Question: I have a .fig file with its own GUI controlling .m script. And I have a user-defined script for calculations. There's a plot in my user-defined script which I want in my G.U.I. The .fig file consists of a set of 5 axes plots like this:

my user-defined script with the function for plotting is like this:
'''
function MyScript = MyFile(handles)
'''
Ignoring the data used to obtain the plot itself, my plotting function is written in the same user-defined function as
'''
plot(handles.x,y)
'''
In the GUI script I call MyScript:
'''
% --- Executes just before SoftwareMonitoringToolGUI is made visible.
function SoftwareMonitoringToolGUI_OpeningFcn(hObject, eventdata, handles, varargin)
% This function has no output args, see OutputFcn.
% hObject handle to figure
% eventdata reserved - to be defined in a future version of MATLAB
% handles structure with handles and user data (see GUIDATA)
% varargin command line arguments to SoftwareMonitoringToolGUI (see VARARGIN)
% Choose default command line output for SoftwareMonitoringToolGUI
handles.output = hObject;
MyScript(handles);
% Update handles structure
guidata(hObject, handles);
'''
But it doesn't work. Can anyone tell me what i'm doing wrong?
NOTE: I am just trying to get 1 of the plots working at the moment (in this query). I COULD use subplot but I want to visually display all 5 plots at once and eventually add more options like sliders etc.
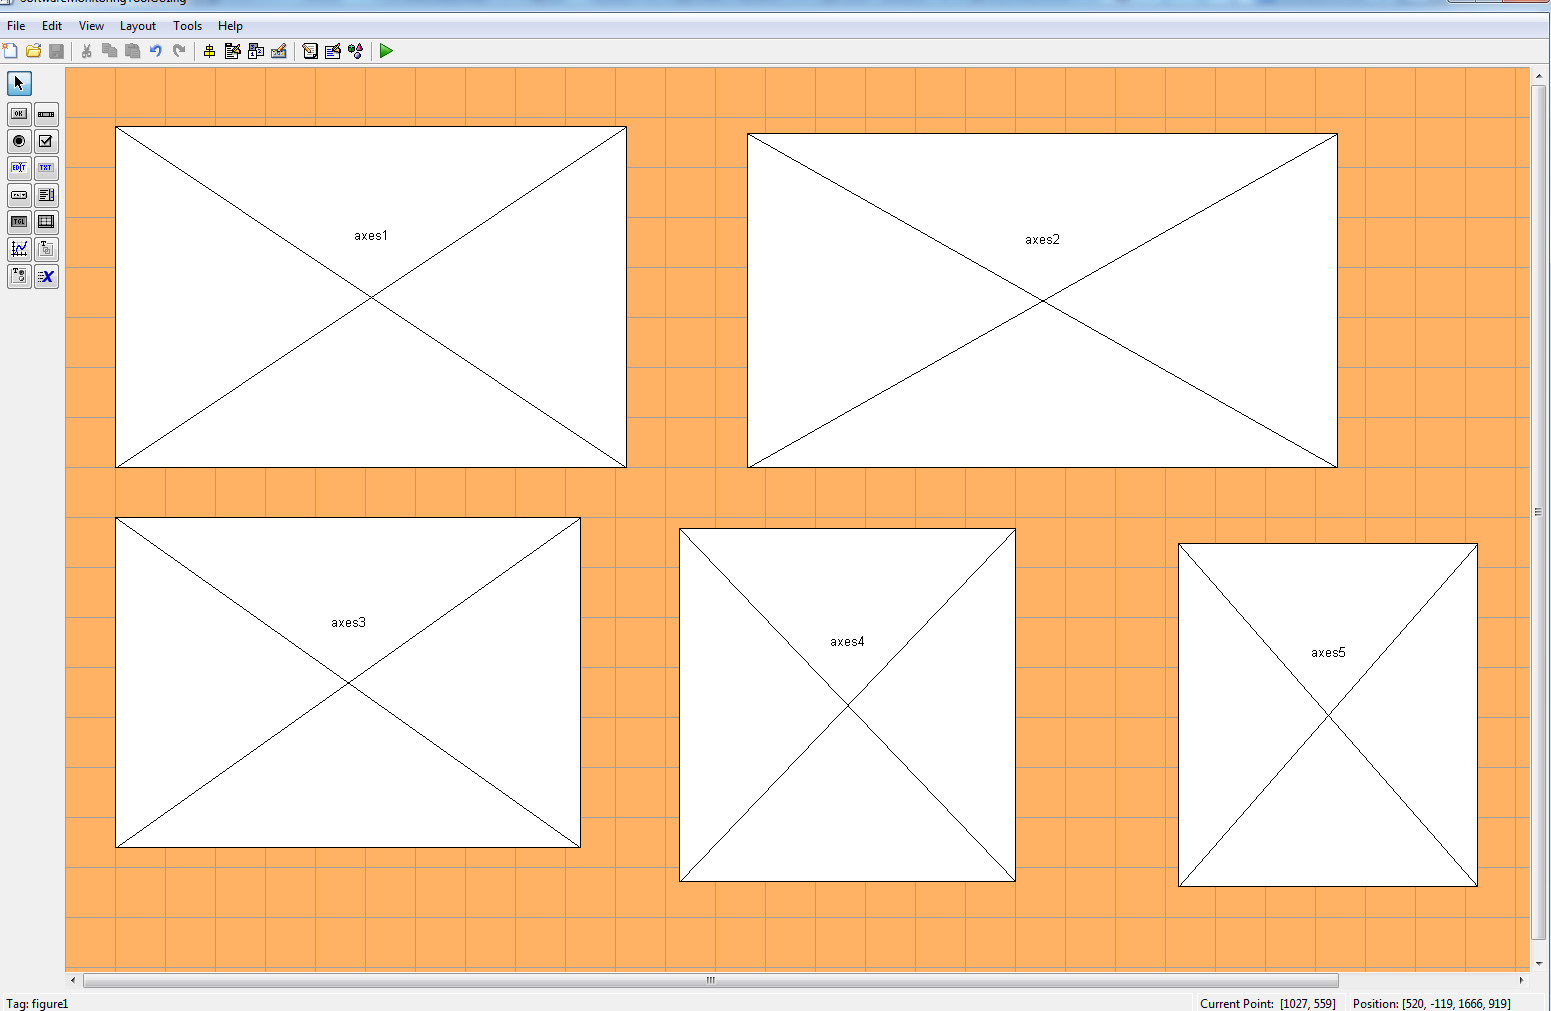
Answer: You should use the rigth tag names of the axes (the tag names can be changed in teh in Inspector >> tag". Currently your axes names are "axis1, axis2, ...". Change your code to:
'''
plot(handles.axis1,x,y)
'''
Now, this code should plot the data in y against the data in x and show it in axis1.